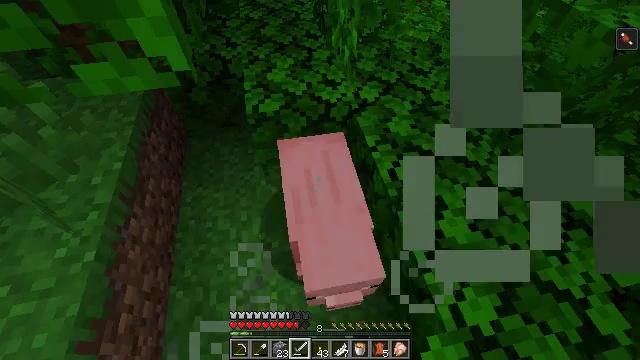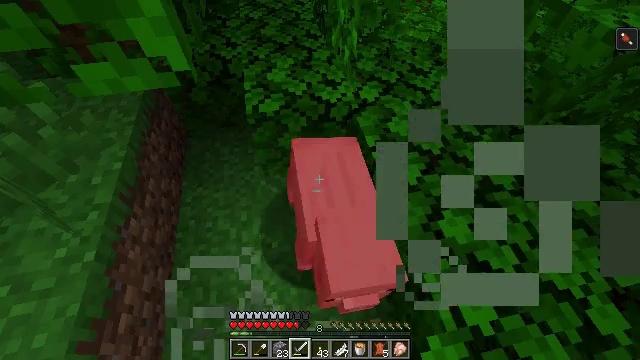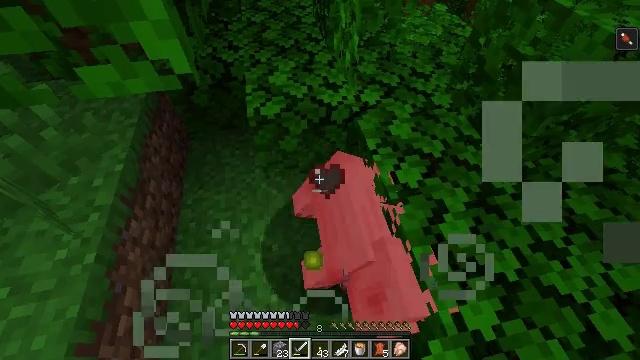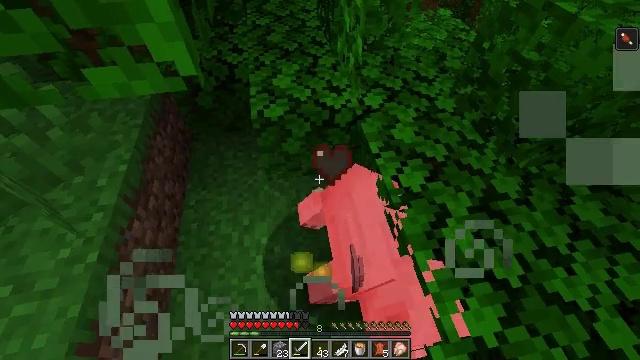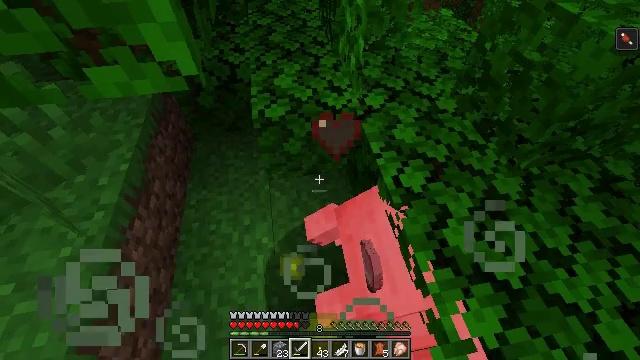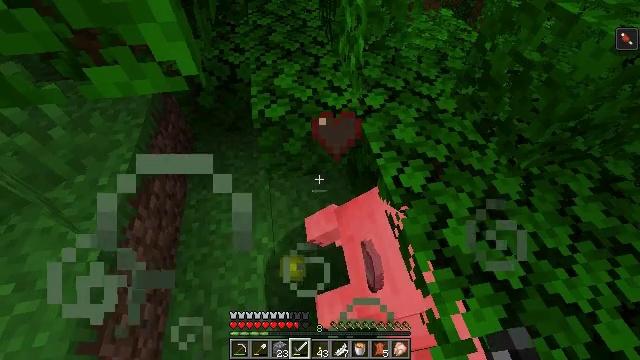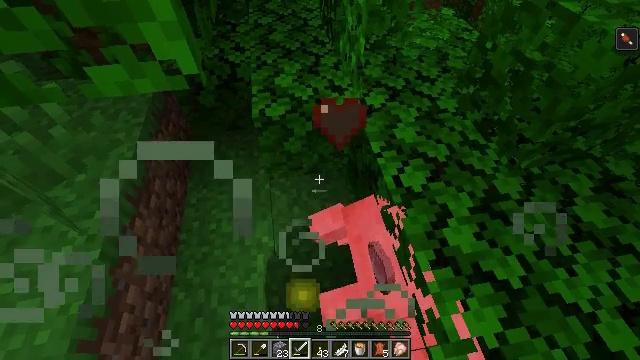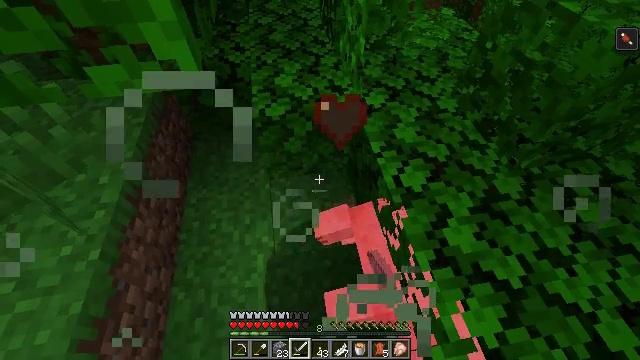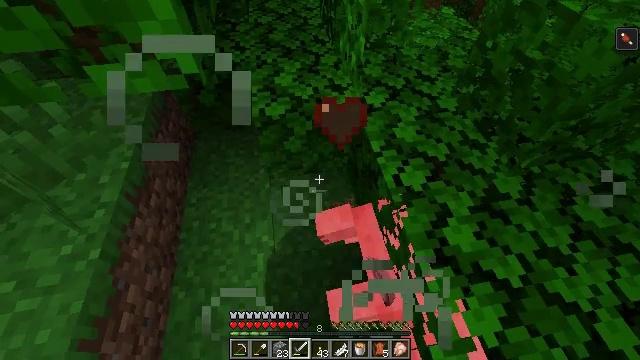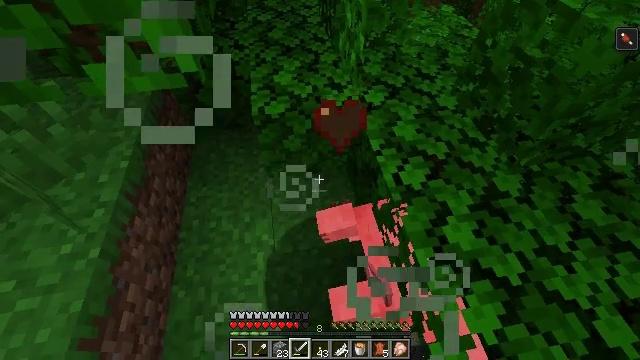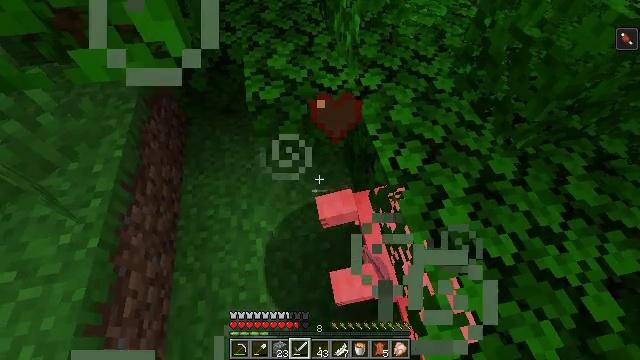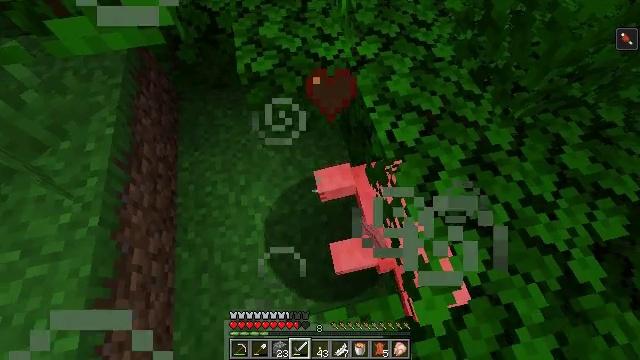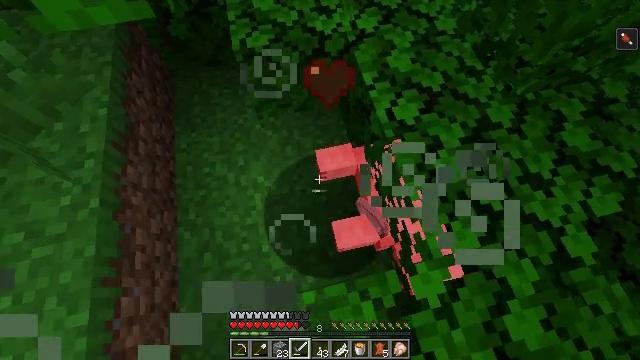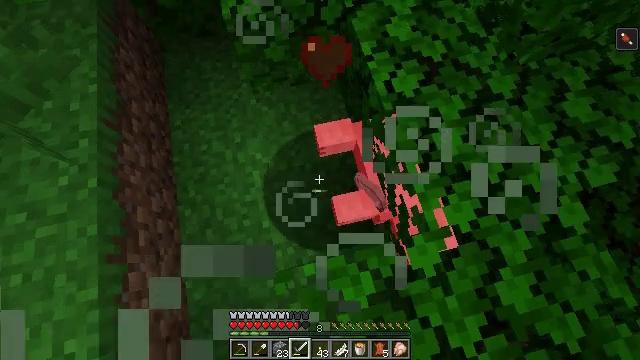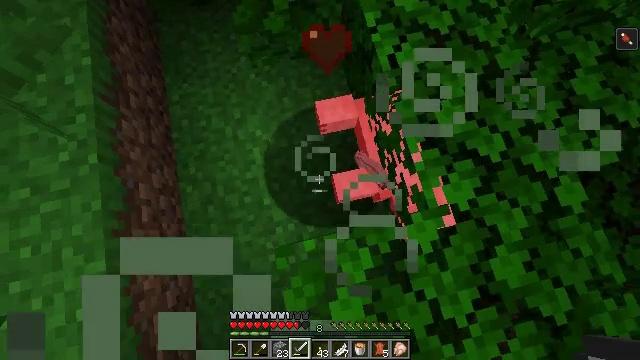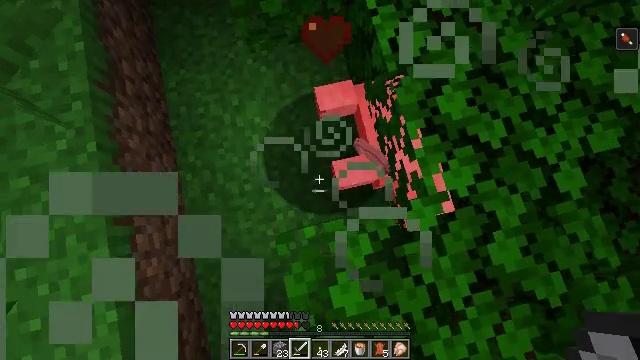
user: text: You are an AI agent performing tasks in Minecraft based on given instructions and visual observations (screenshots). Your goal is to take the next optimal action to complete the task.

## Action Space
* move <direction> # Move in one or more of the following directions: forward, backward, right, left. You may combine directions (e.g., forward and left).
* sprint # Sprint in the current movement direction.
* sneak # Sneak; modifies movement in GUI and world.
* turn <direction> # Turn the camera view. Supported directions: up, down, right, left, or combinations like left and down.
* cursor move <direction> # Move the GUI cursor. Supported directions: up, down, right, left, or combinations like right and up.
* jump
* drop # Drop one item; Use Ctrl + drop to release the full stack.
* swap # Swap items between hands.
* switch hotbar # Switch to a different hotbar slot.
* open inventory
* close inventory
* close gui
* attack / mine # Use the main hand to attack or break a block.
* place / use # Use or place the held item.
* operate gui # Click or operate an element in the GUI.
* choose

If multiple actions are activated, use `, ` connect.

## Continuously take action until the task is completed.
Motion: motion action
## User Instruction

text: Remove a chicken from the inventory.
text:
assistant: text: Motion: attack / mine
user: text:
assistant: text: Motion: no_op
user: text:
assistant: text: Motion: no_op
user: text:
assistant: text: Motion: attack / mine
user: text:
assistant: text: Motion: attack / mine
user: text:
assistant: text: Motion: attack / mine
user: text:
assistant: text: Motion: no_op
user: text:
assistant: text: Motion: no_op
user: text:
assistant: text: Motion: no_op
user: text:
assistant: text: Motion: turn right and down
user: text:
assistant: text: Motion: turn right and down
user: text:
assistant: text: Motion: turn down
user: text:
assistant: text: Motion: turn right and down
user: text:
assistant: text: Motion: turn down
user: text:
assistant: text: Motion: turn down
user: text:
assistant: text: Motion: turn down
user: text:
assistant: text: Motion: no_op
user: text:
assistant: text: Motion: no_op
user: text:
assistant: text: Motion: no_op
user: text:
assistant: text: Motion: no_op
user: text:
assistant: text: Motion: no_op
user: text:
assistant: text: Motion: no_op
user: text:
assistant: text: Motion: no_op
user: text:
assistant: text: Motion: no_op
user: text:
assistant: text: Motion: no_op
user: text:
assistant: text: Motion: no_op
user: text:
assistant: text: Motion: turn left
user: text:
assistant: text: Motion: no_op
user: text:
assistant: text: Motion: no_op
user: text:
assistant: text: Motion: no_op